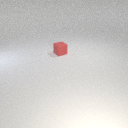
small red rubber cube